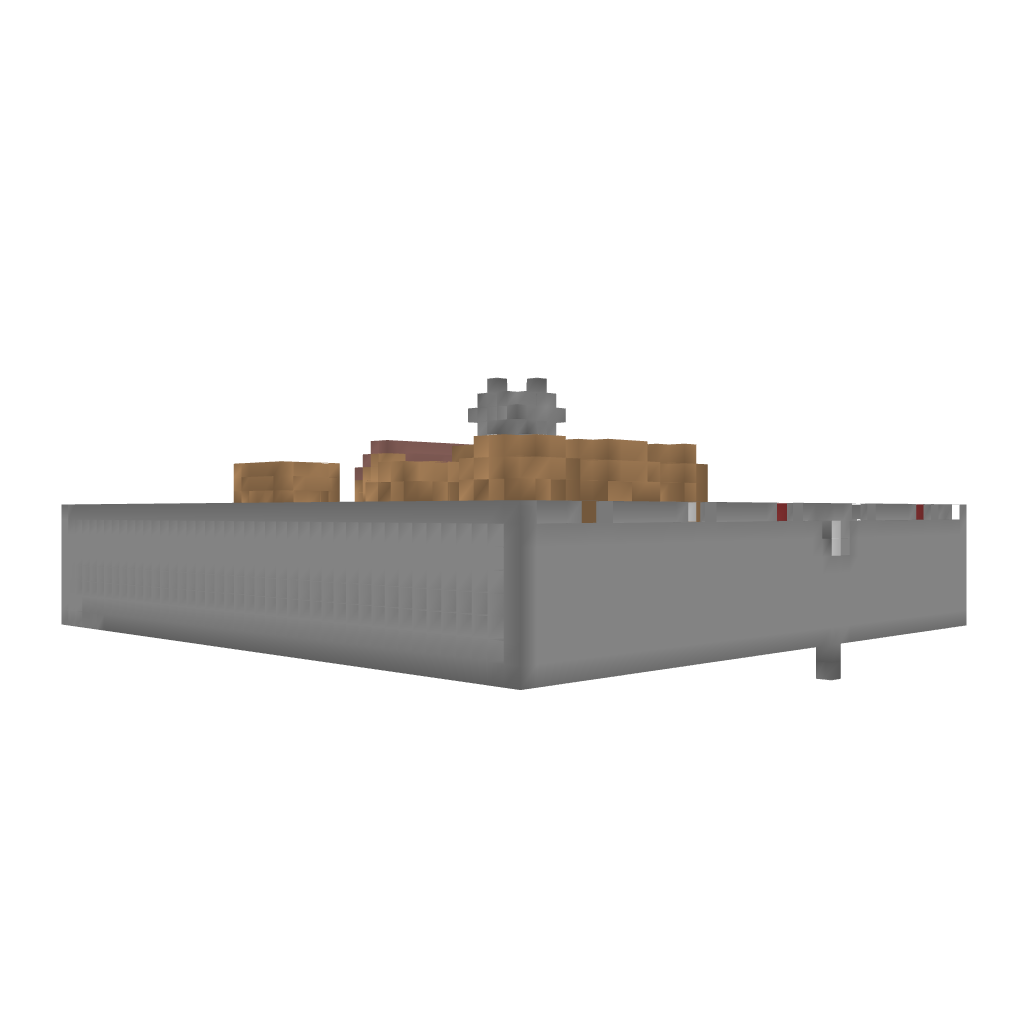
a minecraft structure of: Floating city bad low quality